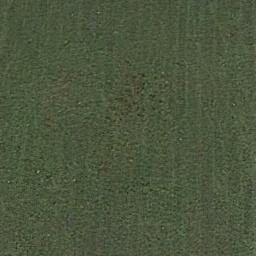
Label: meadow